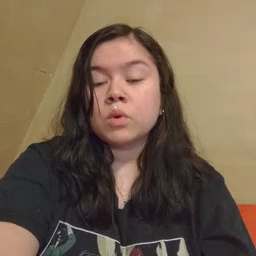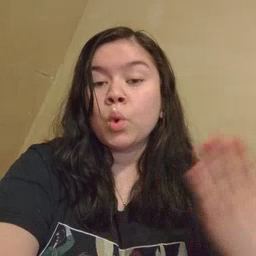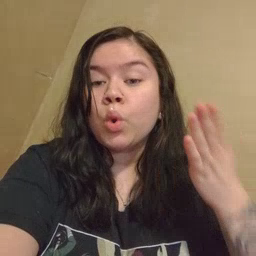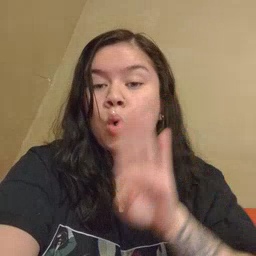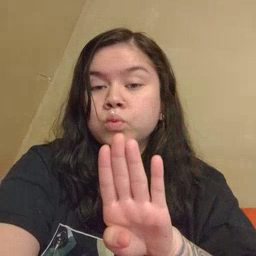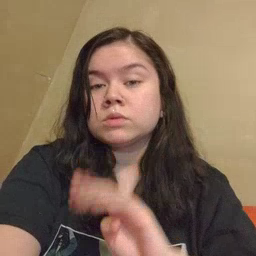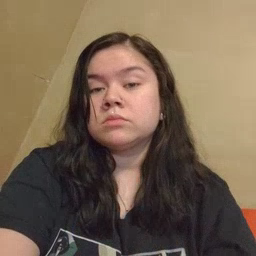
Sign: close